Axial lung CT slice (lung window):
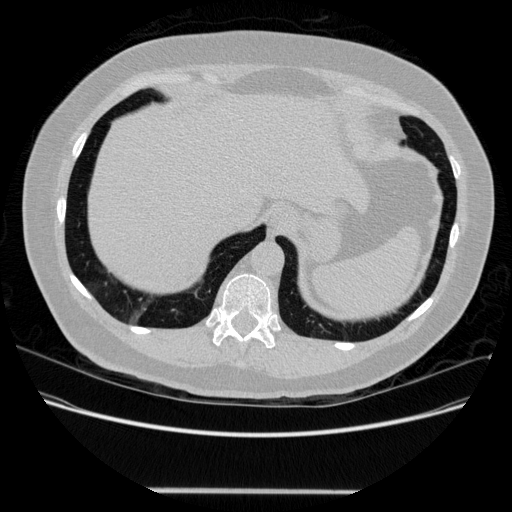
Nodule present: no